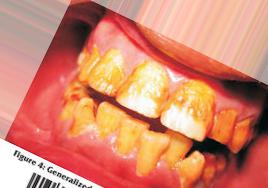
Condition: Tooth Discoloration